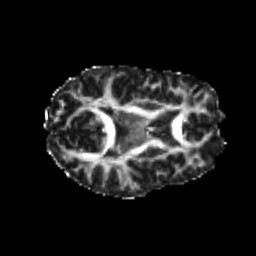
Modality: FA
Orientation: axial
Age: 25
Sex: female
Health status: healthy
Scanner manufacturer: philips
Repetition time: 7.39 s
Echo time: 0.08599 s